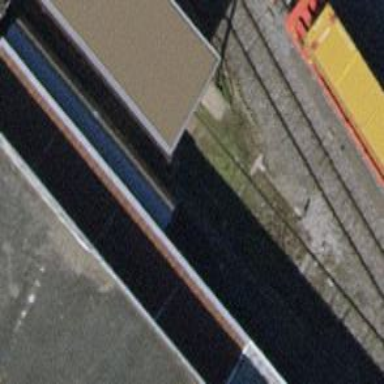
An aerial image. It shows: Railway yard with one track in service.